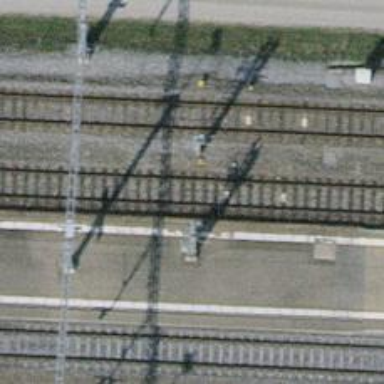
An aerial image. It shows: Railway signal.